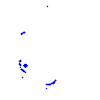
Particle: proton